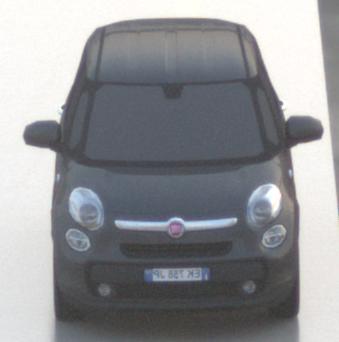
Make: Fiat
Model: 500L 1.4 16V
Detailed model: 500L (199)
Model produced from: 2012/10
Model produced until: 2017/05
Doors: 5
Color: gray
Road condition: wet road
Daytime: dawn
Contrast: low contrast